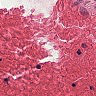
Metastatic tissue present: no